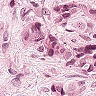
Metastatic tissue present: yes